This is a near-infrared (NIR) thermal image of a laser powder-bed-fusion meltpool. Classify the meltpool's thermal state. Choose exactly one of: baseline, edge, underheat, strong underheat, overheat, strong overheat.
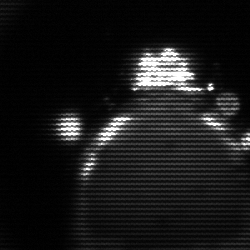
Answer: edge